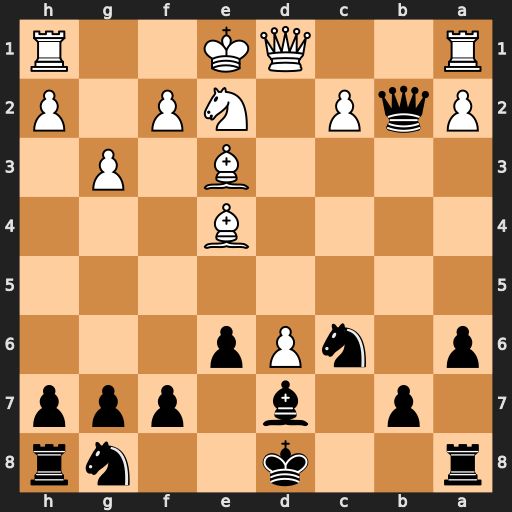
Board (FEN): r2k2nr/1p1b1ppp/p1nPp3/8/4B3/4B1P1/PqP1NP1P/R2QK2R
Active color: b
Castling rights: KQ
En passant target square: -
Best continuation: Qb4+ Qd2 Qxe4